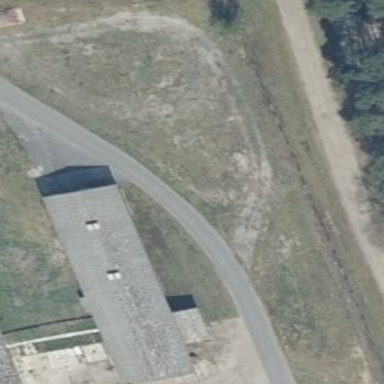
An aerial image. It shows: Gabled farm auxiliary building with grey roof and grey exterior. The roof is oriented along the building.